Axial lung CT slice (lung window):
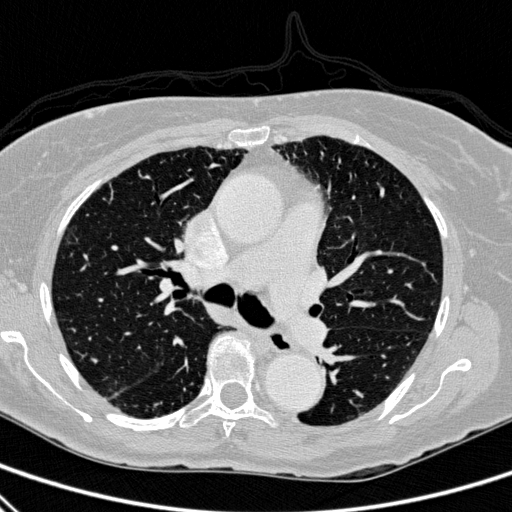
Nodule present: no